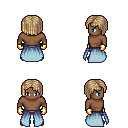
a pixel art fantasy rpg character, male body template, human, dark skin, overskirt, magenta pants, white blonde pageboy hairstyle, gold gloves, brown shoes, four views (front, back, left, right), 2x2 character sprite sheet, small pixel art, hard edges, no anti-aliasing